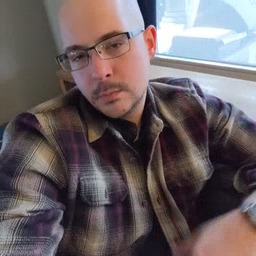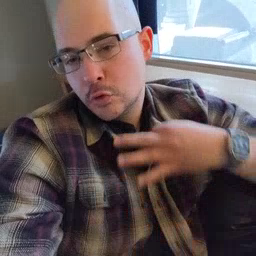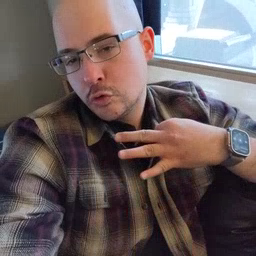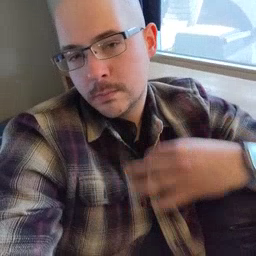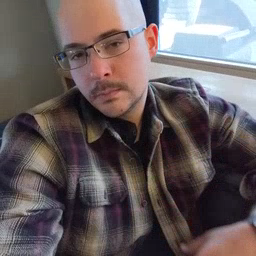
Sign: shirt